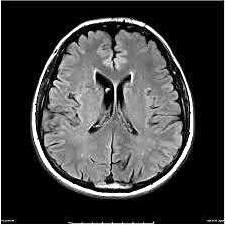
Label: notumor